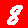
Digit: 8